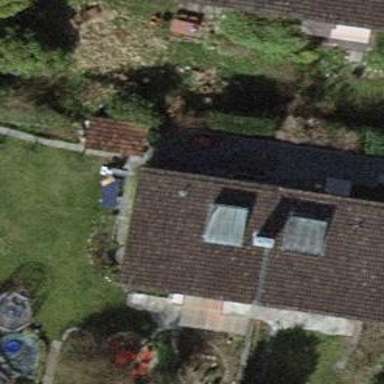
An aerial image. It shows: Semidetached house.